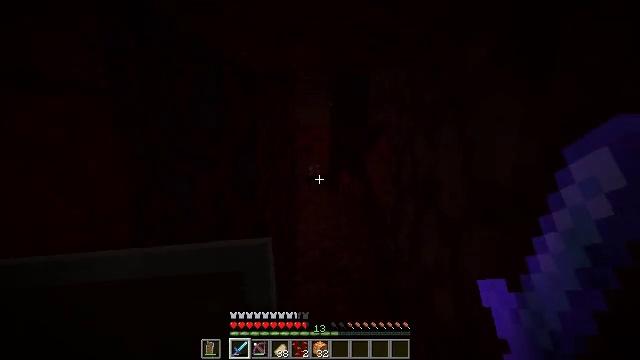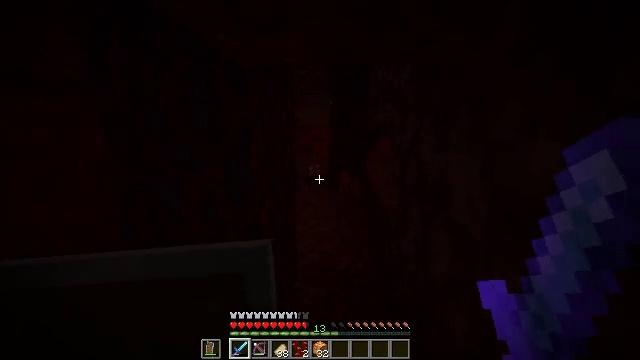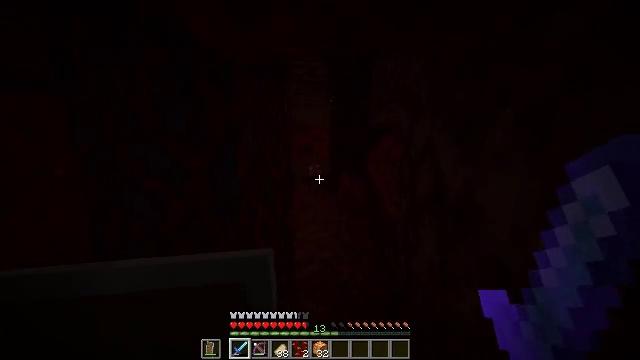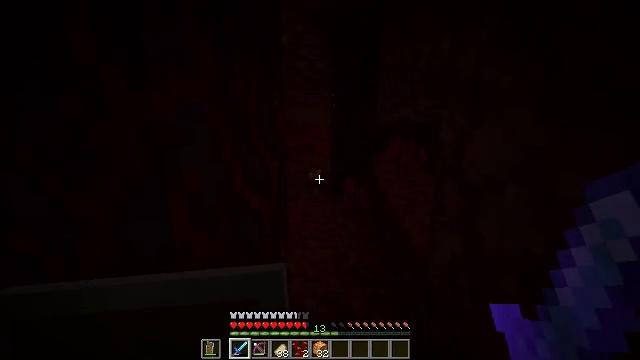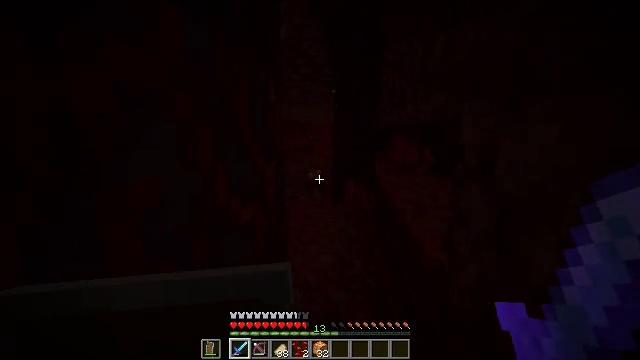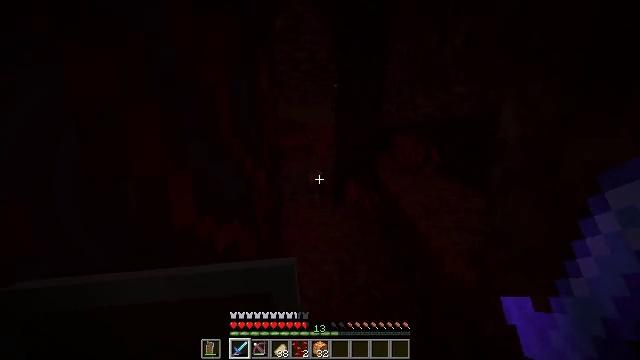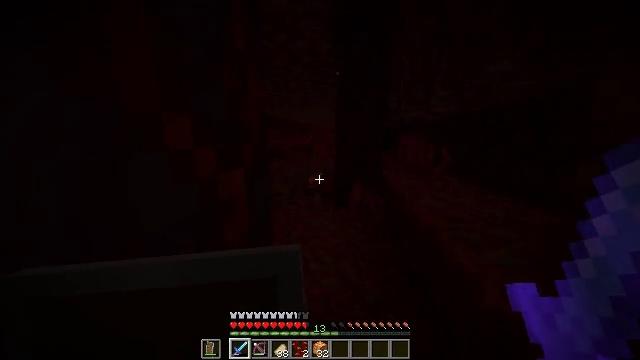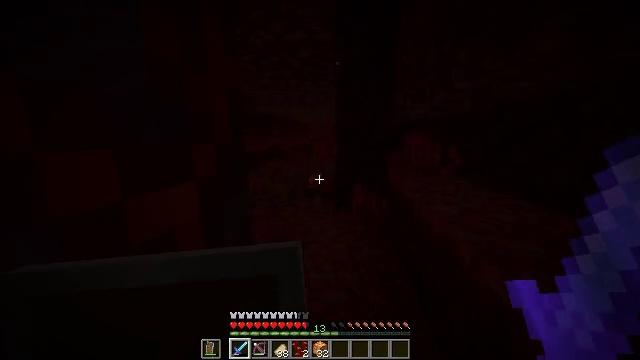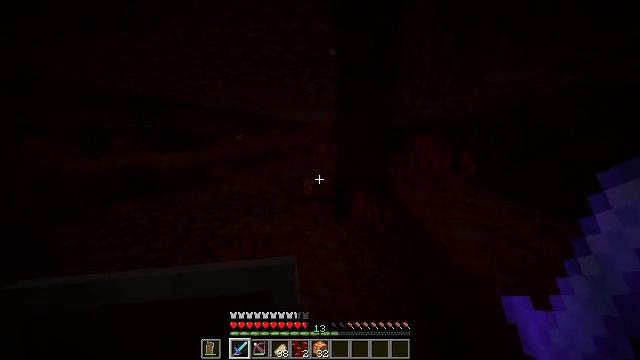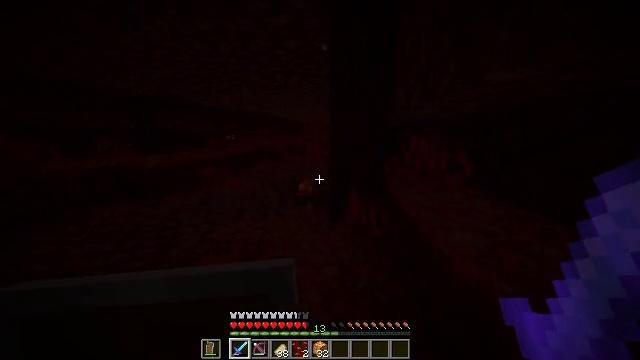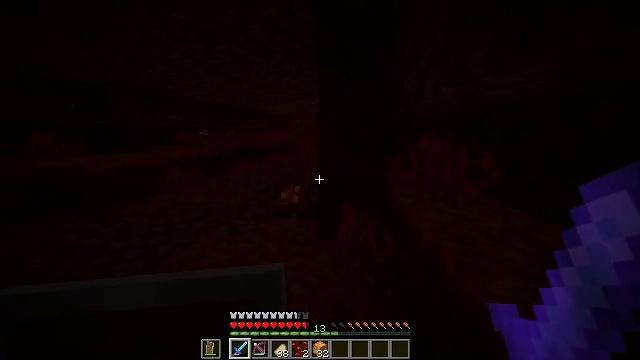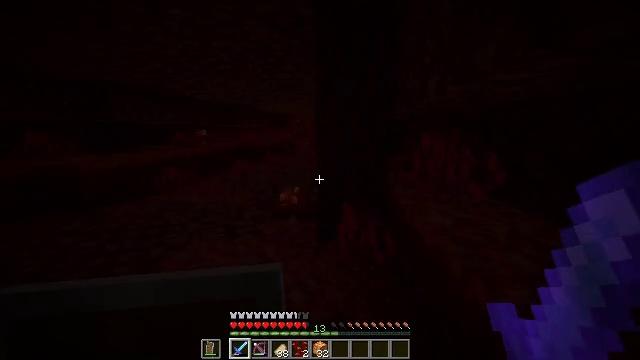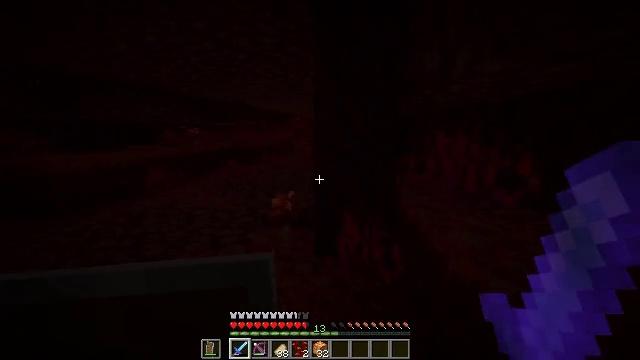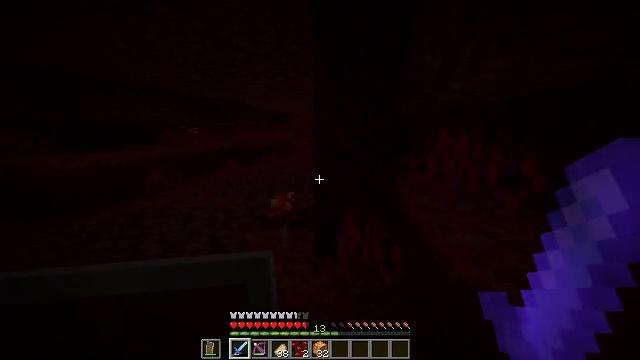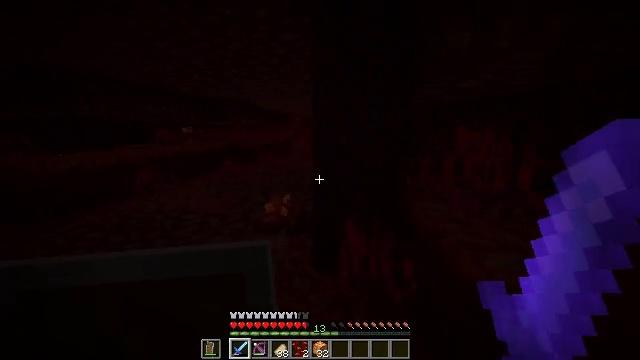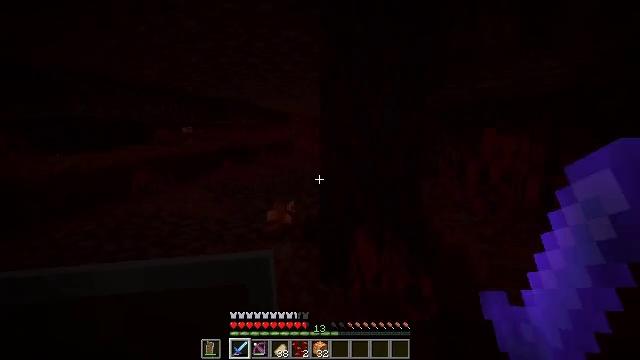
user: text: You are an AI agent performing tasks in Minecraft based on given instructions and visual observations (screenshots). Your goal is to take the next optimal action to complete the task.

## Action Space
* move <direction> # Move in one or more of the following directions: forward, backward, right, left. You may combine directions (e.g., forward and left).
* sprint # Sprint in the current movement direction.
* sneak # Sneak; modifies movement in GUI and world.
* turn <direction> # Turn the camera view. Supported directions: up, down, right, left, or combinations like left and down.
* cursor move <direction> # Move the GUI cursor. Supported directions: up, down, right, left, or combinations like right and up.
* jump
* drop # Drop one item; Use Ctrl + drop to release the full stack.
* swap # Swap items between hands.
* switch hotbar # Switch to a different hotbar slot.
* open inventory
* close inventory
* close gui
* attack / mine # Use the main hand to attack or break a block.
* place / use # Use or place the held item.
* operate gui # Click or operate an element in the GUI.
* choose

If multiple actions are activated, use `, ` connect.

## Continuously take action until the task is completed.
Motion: motion action
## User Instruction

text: Drop weeping vines.
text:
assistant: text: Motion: move forward
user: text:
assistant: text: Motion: move forward
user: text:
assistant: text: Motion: move forward
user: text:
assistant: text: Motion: move forward
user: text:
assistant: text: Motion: move forward
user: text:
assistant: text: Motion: move forward
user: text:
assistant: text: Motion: move forward
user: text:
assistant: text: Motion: move forward
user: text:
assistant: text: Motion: move forward, turn right
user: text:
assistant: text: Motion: move forward, turn right
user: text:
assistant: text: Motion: move forward
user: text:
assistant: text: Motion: move forward
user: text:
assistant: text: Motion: move forward
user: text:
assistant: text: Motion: move forward
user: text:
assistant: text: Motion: move forward and move left
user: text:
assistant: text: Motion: move forward and move left
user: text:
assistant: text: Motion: move forward and move left
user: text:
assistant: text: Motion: move forward and move left
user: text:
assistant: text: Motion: move forward and move left
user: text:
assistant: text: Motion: move forward and move left
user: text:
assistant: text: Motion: move forward and move left, turn right
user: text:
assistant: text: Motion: move forward and move left, turn right
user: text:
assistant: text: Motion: move forward and move left
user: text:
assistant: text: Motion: move forward and move left
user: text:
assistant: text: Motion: move forward
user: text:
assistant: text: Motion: move forward
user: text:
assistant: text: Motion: no_op
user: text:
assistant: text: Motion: move forward
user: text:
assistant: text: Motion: move forward
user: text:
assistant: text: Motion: move forward